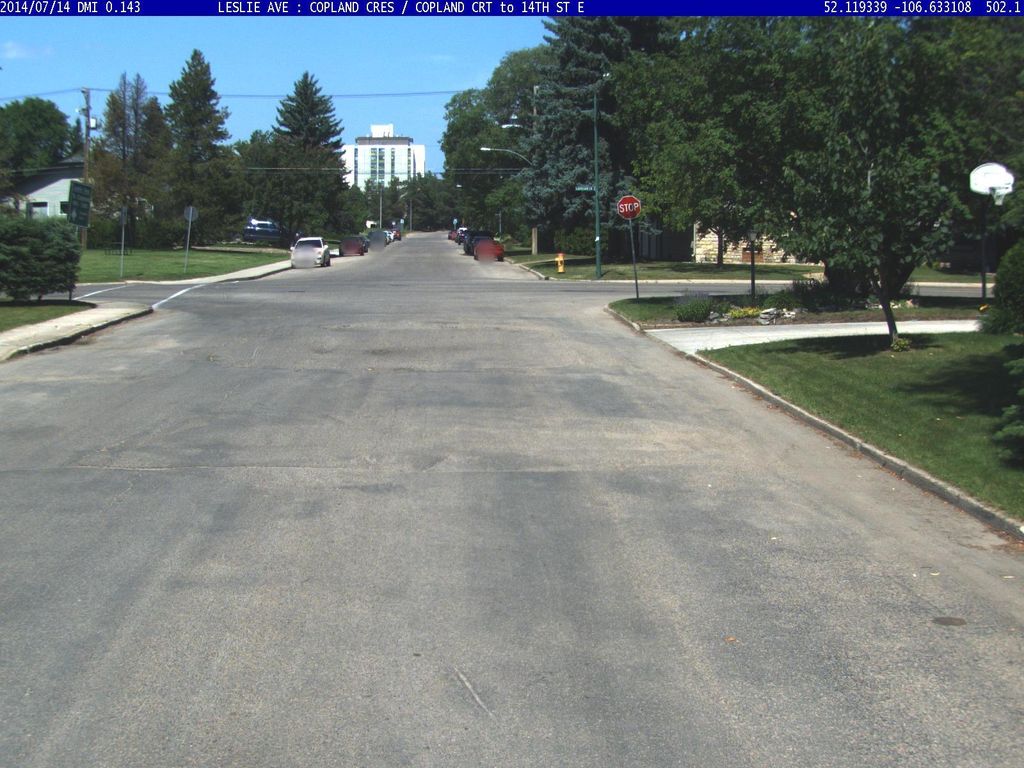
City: saskatoon